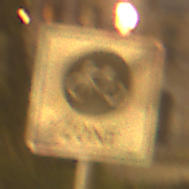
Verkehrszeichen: EndeFahrradzone
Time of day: Night
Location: Outdoor (Urban)
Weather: Clear
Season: NotSpecified
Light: Artificial